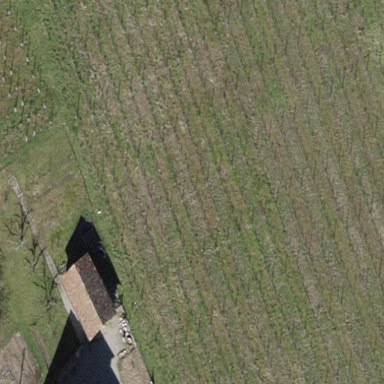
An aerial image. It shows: Vineyard where grapes are grown.